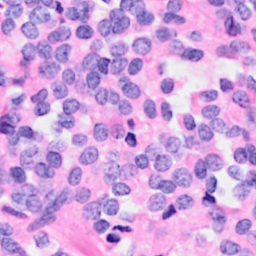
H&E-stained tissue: Breast